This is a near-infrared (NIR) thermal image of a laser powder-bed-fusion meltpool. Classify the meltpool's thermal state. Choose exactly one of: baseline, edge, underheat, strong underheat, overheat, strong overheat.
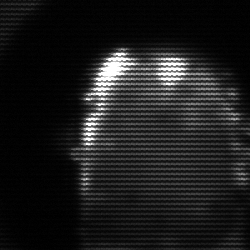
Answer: baseline